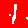
Digit: 1